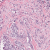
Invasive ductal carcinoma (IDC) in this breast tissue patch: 1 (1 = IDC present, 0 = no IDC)